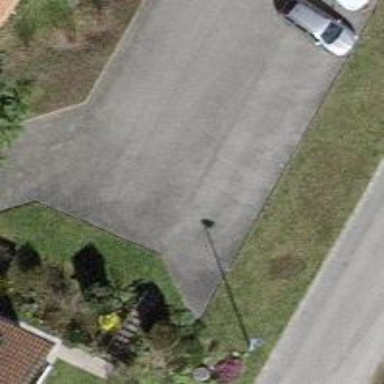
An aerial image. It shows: Driveway.